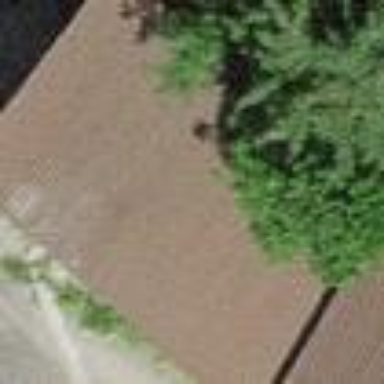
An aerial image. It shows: Rural barn.